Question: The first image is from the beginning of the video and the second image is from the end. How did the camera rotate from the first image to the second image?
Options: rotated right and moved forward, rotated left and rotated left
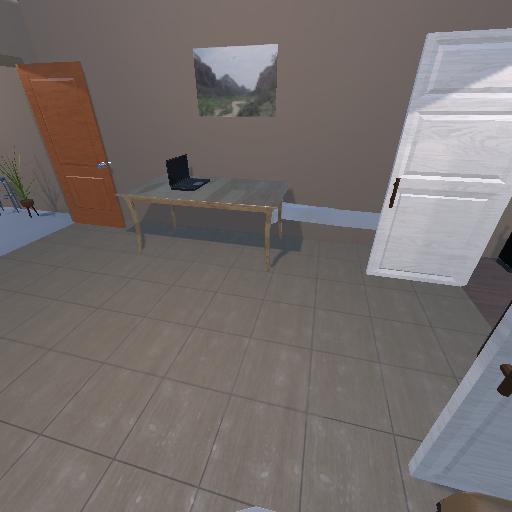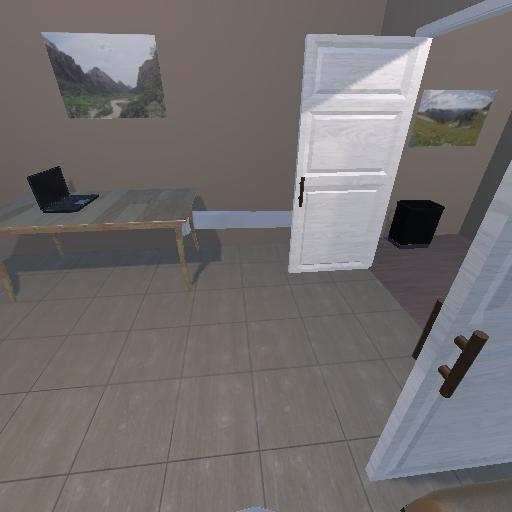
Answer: rotated right and moved forward